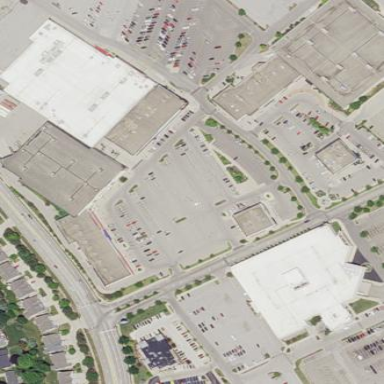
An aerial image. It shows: Retail area.